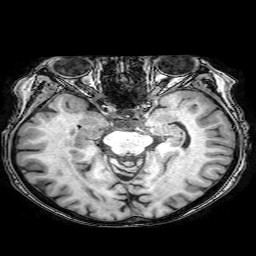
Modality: T1w
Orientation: coronal
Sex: female
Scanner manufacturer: philips
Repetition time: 0.008072 s
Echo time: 0.00369 s